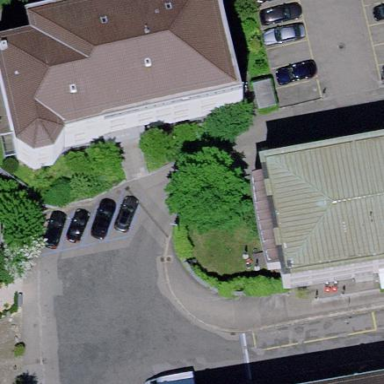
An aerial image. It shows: Government office building.